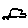
Label: car